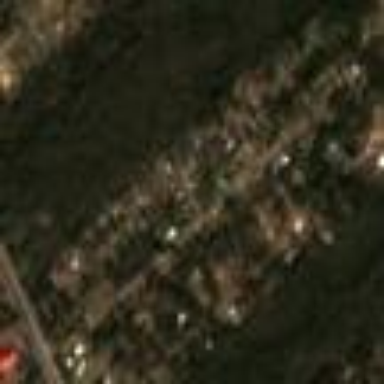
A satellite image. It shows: This residential area consists of single-family homes.